Question: I'm learning to adapt code that I use in VBA to work in VB.Net, And I'm having an hard time to figure how to get a value from a query and store it in a String.
I know the query works but unlikne VBA when I try to store it in the String "Valor", an error happens, like shown in the error image.
'''
Sub Main()
Dim VD As New ADODB.Connection
Dim RS As New ADODB.Recordset
Dim Valor As String
VD.ConnectionString = "DSN=XXX;UID=XXX;PWD=XXX;"
VD.Open()
RS = VD.Execute("SELECT Cod_PA FROM Tab_SERVICO WHERE Cod_PA='VIADELMAR'")
If Not (RS.BOF And RS.EOF) Then
Valor = RS.Fields("Cod_PA").Value
Else
Valor = "Nao existe!"
End If
RS.Close()
VD.Close()
MsgBox(Valor)
End Sub
'''

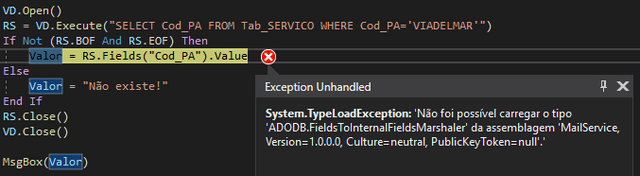
Answer: '''
Private Sub Example()
Dim VD As New System.Data.OleDb.OleDbConnection ' ADODB.Connection
Dim CMD As New System.Data.OleDb.OleDbCommand ' ADODB.Recordset
Dim Valor As String
VD.ConnectionString = "DSN=XXX;UID=XXX;PWD=XXX;"
VD.Open()
CMD.Connection = VD
CMD.CommandText = "SELECT Cod_PA FROM Tab_SERVICO WHERE Cod_PA='VIADELMAR'"
''Two (or more) possible choices for getting data:
''Option 1
''If you Then just want 1 col / 1 row, you can simply .ExecuteScalar()
Valor = CMD.ExecuteScalar 'Simple. Sometimes too simple.
''Option 2 - If your query will return multiple columns and rows then
'' you need to get data with a DataAdapter and store it
'' in a DataSet or DataTable. Example: (uncomment below)
'Dim DT As New DataTable
'Dim DA As New System.Data.OleDb.OleDbDataAdapter(CMD)
'DA.Fill(DT)
'If (DT.Rows.Count > 0) Then
' Valor = DT.Rows(0)("Cod_PA")
'Else
' Valor = "Nao existe!"
'End If
''clean up. Just like: Set VD = Nothing
'DA.Dispose()
CMD.Dispose()
VD.Close()
VD.Dispose()
MsgBox(Valor)
End Sub
'''